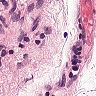
Metastatic tissue present: yes